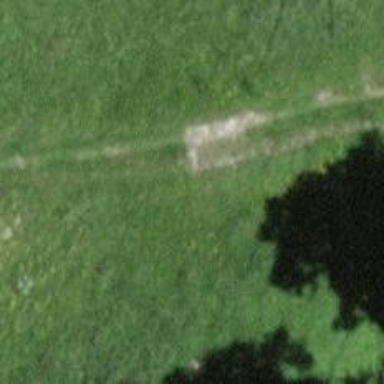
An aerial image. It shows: Track with grade 5 tracktype.